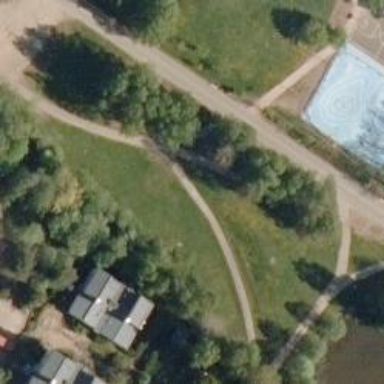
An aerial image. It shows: Disc golf basket.